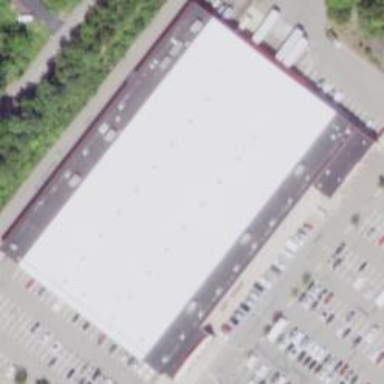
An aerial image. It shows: Wholesale shop located inside building.